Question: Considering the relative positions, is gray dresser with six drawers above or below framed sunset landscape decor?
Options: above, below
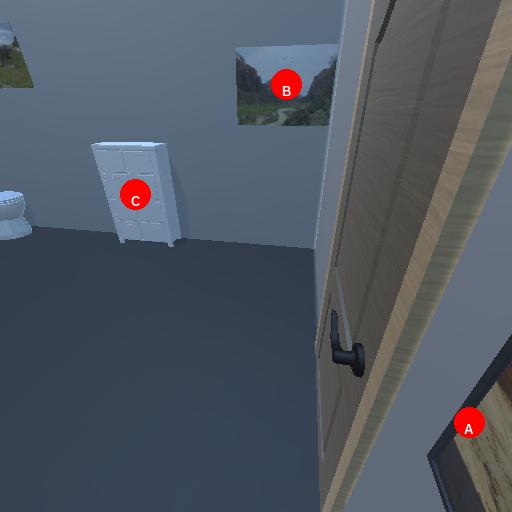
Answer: above